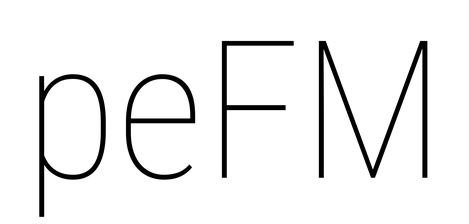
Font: Roboto_Condensed_Thin